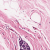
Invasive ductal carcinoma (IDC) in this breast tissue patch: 0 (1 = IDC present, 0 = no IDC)